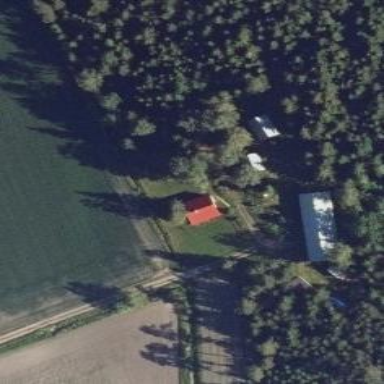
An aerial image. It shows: Farm.